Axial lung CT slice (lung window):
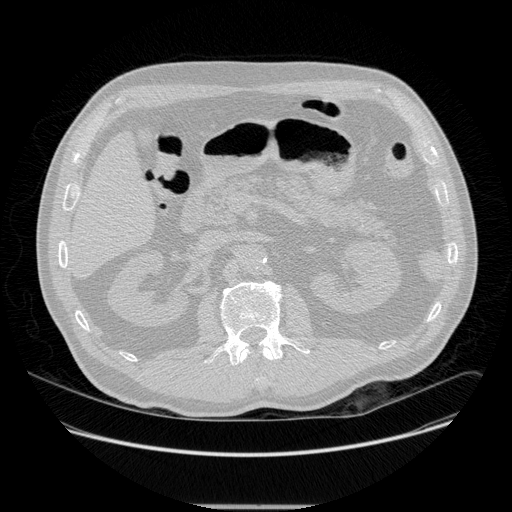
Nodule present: no